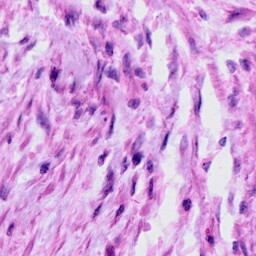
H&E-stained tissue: Cervix